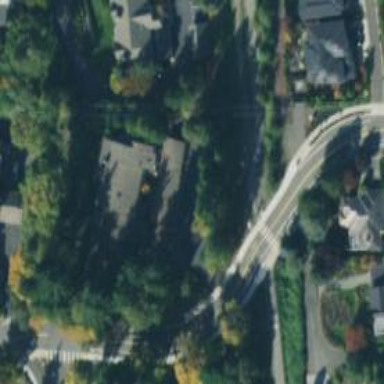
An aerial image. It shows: Asphalt cycleway.